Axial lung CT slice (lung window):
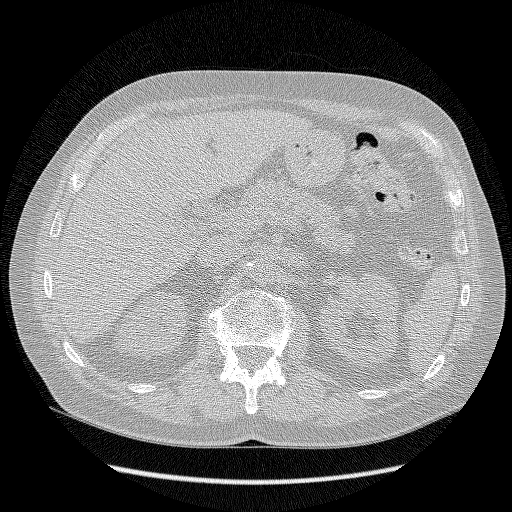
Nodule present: no